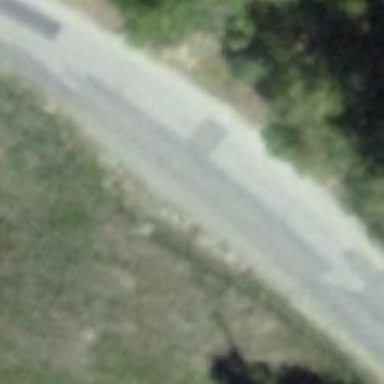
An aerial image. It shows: Unclassified road with asphalt surface.